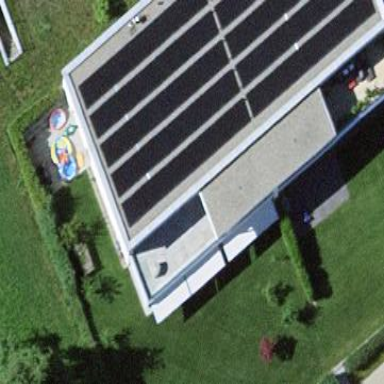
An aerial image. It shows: Solar power generator.